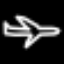
Label: airplane